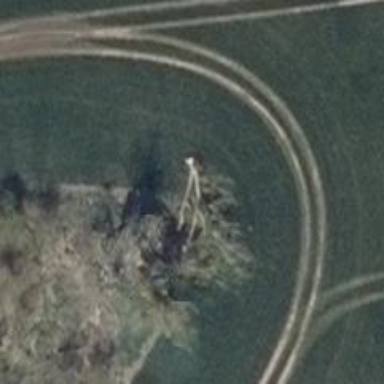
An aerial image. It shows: Single tag "natural: tree."